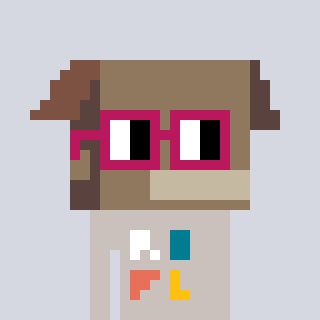
a pixel art character with square dark red glasses, a box-shaped head and a foggrey-colored body on a cool background